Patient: sex F, age 77
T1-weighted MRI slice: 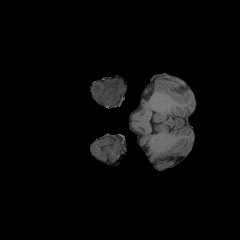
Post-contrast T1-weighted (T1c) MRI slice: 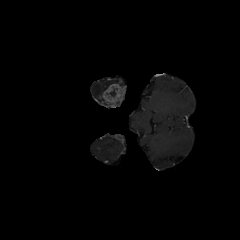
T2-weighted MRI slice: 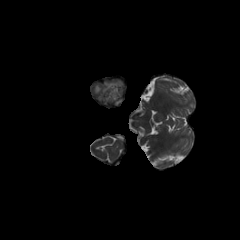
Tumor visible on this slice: yes
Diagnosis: Glioblastoma, IDH-wildtype
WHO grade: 4